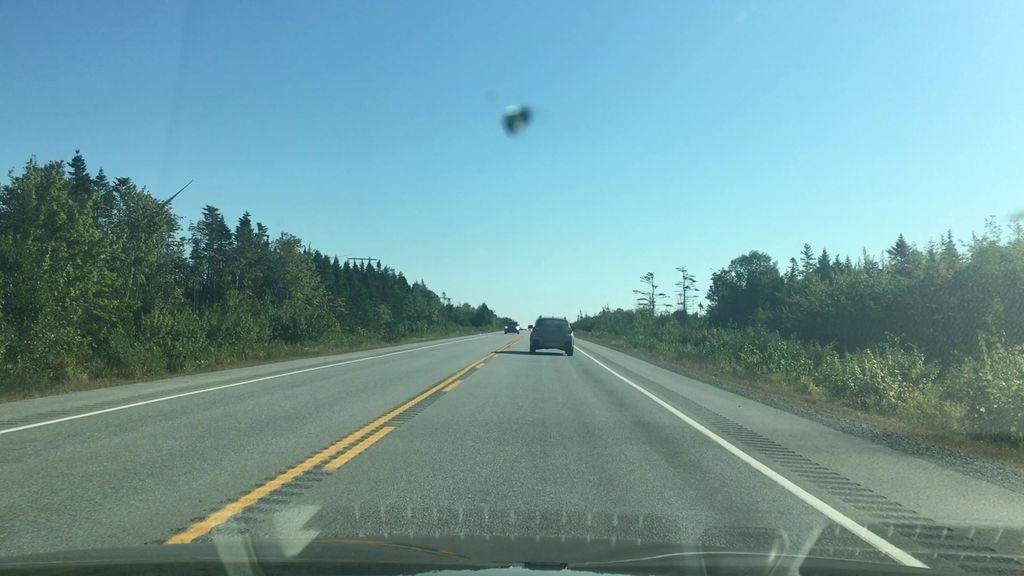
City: halifax